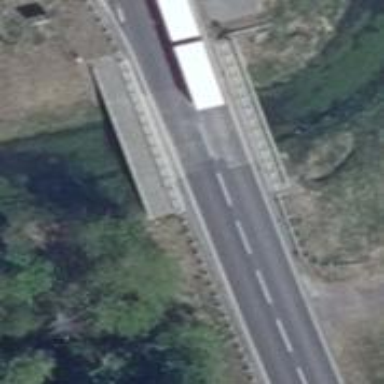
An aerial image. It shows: Secondary road on asphalt bridge.